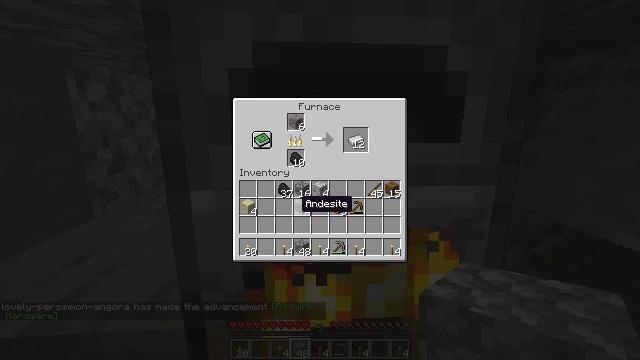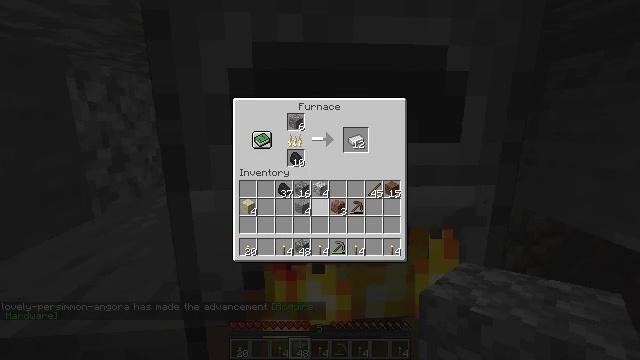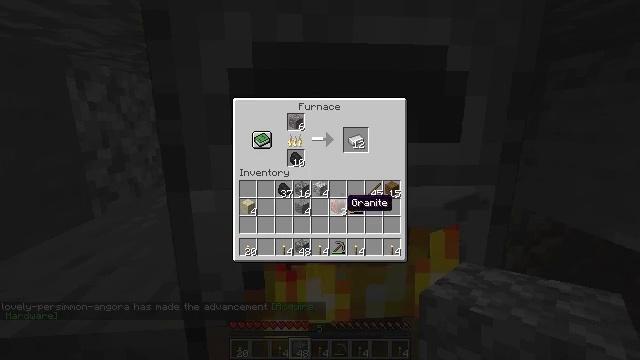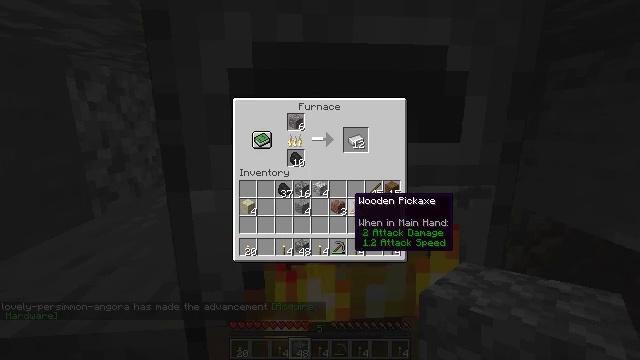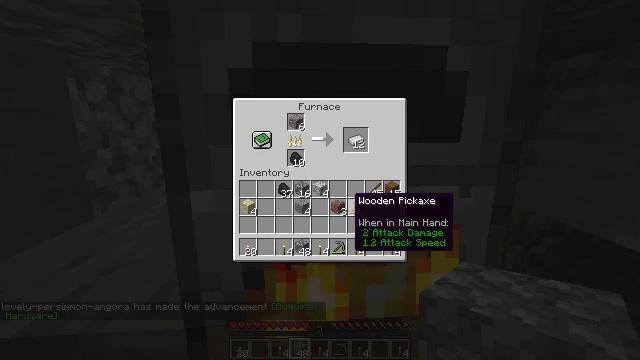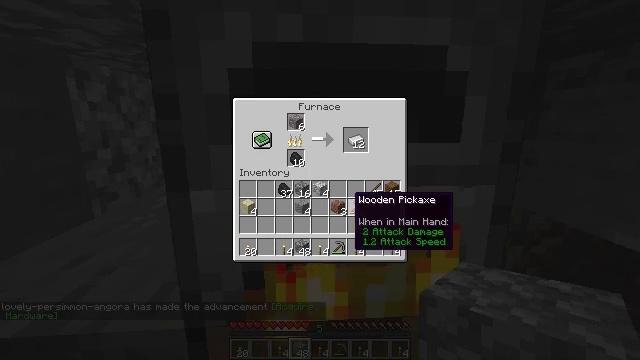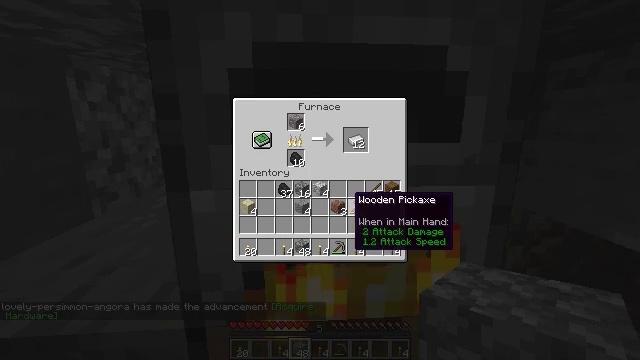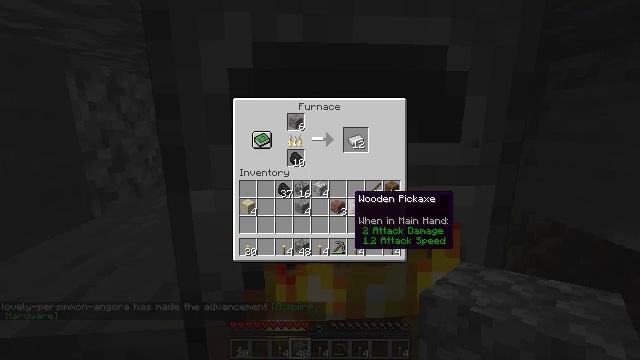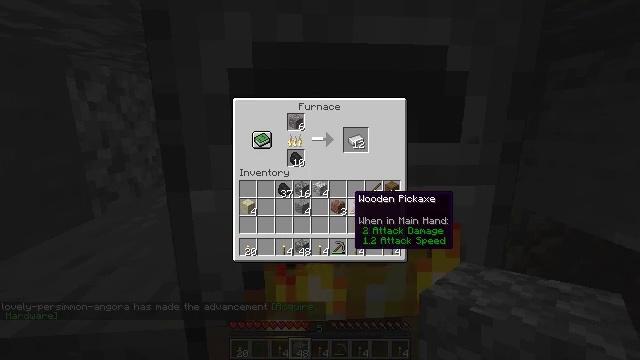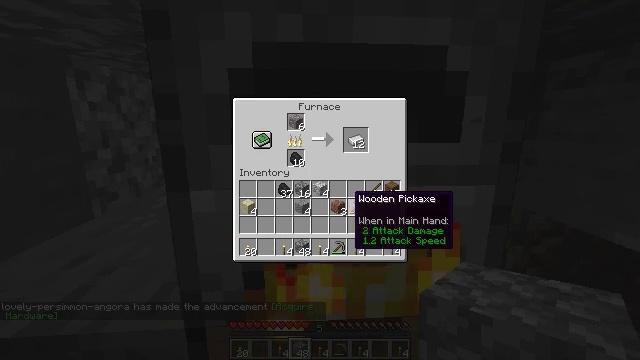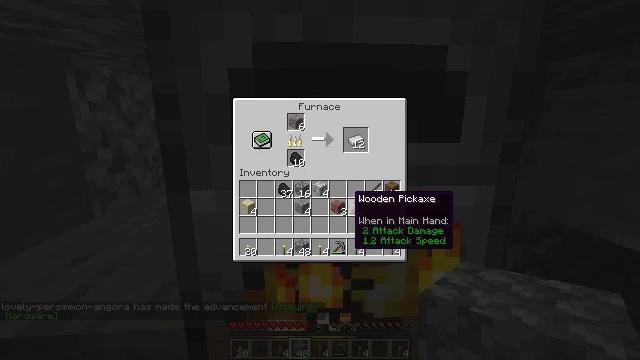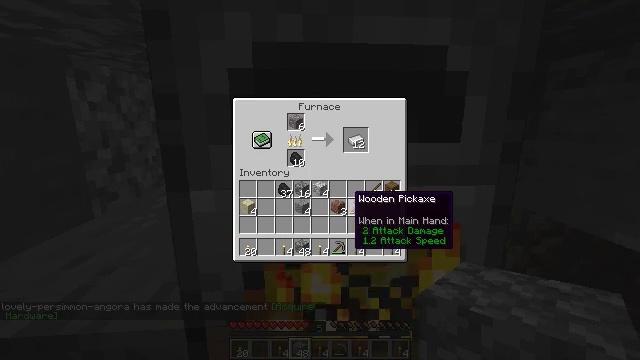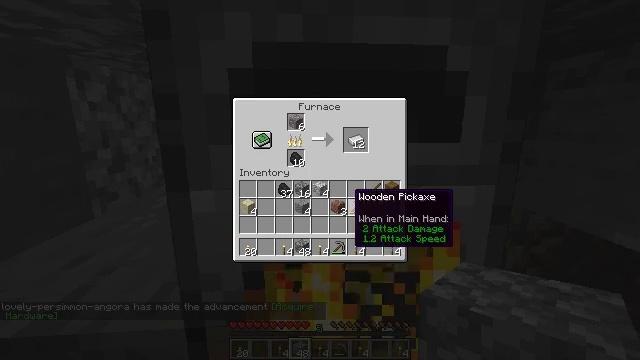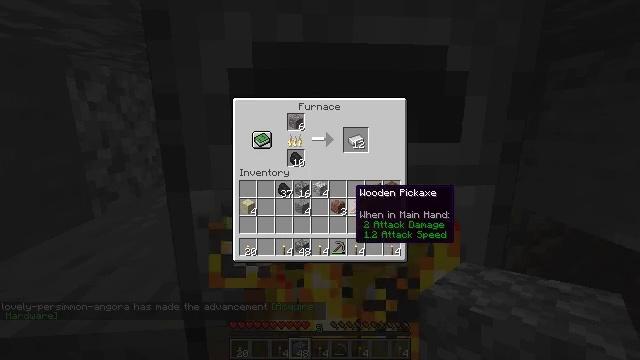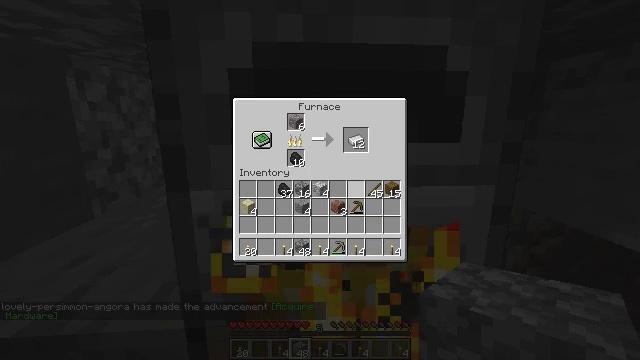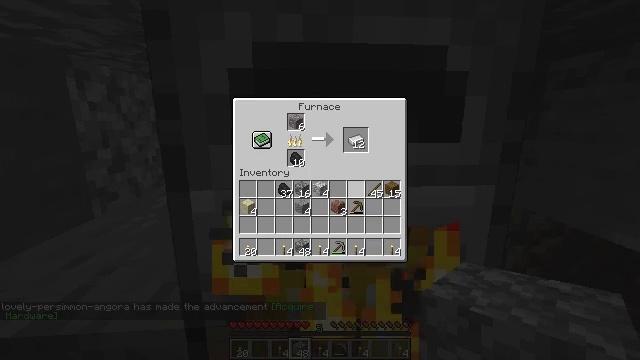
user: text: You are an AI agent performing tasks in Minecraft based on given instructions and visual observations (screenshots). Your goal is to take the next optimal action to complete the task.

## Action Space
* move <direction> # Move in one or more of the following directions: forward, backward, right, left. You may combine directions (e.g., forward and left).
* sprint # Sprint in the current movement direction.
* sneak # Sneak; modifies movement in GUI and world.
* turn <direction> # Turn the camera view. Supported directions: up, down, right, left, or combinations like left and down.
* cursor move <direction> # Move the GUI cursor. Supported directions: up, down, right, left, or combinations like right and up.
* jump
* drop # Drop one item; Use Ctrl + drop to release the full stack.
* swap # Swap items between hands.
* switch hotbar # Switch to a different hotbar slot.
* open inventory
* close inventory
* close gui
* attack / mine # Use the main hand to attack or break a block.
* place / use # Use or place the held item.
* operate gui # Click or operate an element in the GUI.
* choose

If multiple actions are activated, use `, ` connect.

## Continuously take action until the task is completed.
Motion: motion action
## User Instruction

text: Craft an iron ingot by smelting iron ore.
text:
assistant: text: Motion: cursor move right
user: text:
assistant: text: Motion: cursor move right
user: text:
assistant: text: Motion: cursor move right
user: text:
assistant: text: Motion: no_op
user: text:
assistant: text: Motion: no_op
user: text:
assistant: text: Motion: no_op
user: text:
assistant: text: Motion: no_op
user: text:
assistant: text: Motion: no_op
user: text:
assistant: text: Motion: no_op
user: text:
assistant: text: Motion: no_op
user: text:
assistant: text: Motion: no_op
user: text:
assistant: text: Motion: no_op
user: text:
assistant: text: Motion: no_op
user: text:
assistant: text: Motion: no_op
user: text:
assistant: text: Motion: no_op
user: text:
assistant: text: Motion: no_op
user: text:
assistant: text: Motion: no_op
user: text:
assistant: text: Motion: no_op
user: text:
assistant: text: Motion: no_op
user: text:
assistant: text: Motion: no_op
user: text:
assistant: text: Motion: no_op
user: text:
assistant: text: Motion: no_op
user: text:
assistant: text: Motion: no_op
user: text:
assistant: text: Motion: no_op
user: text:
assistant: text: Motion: no_op
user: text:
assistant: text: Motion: no_op
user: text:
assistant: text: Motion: no_op
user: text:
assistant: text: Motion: no_op
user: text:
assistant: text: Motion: no_op
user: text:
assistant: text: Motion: no_op